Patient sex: M
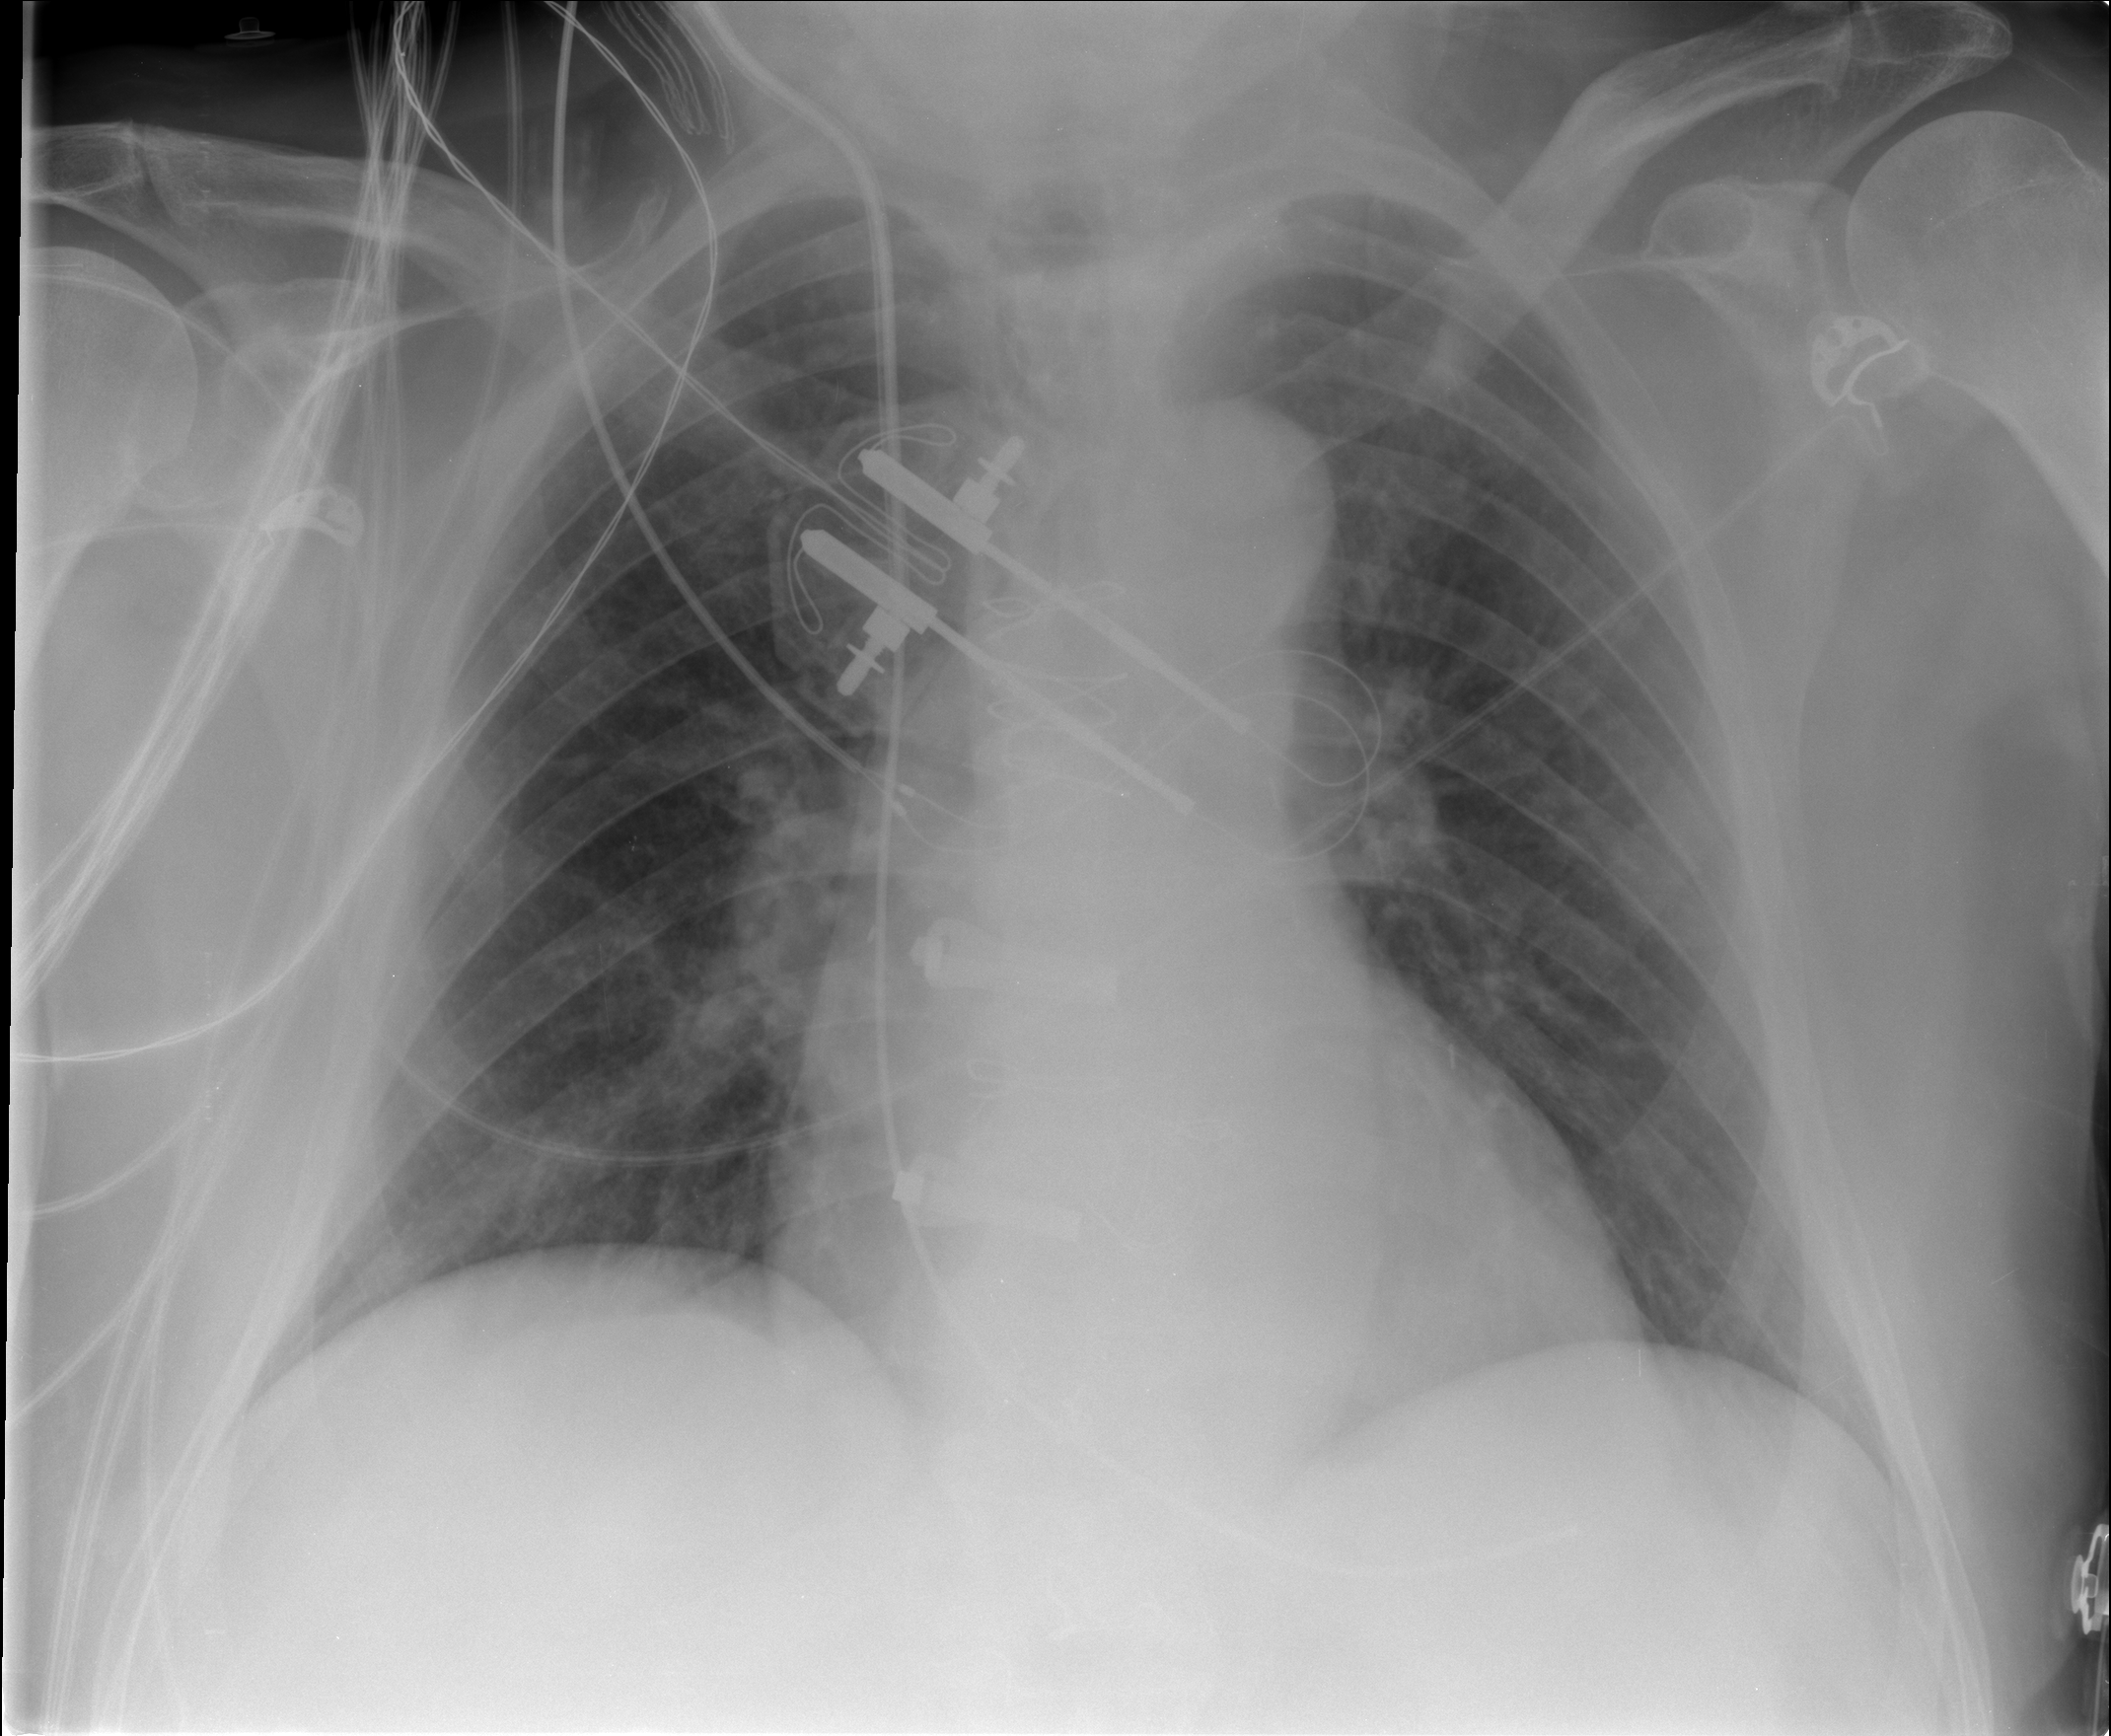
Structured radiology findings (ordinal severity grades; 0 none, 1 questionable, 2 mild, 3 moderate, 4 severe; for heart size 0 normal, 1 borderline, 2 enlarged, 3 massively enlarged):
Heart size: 0
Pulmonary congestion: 1
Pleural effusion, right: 0
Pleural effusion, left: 0
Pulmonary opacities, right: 0
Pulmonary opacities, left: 0
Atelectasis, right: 0
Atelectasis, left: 0